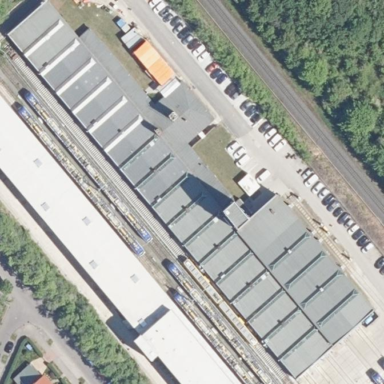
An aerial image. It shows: Industrial building.